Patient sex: M
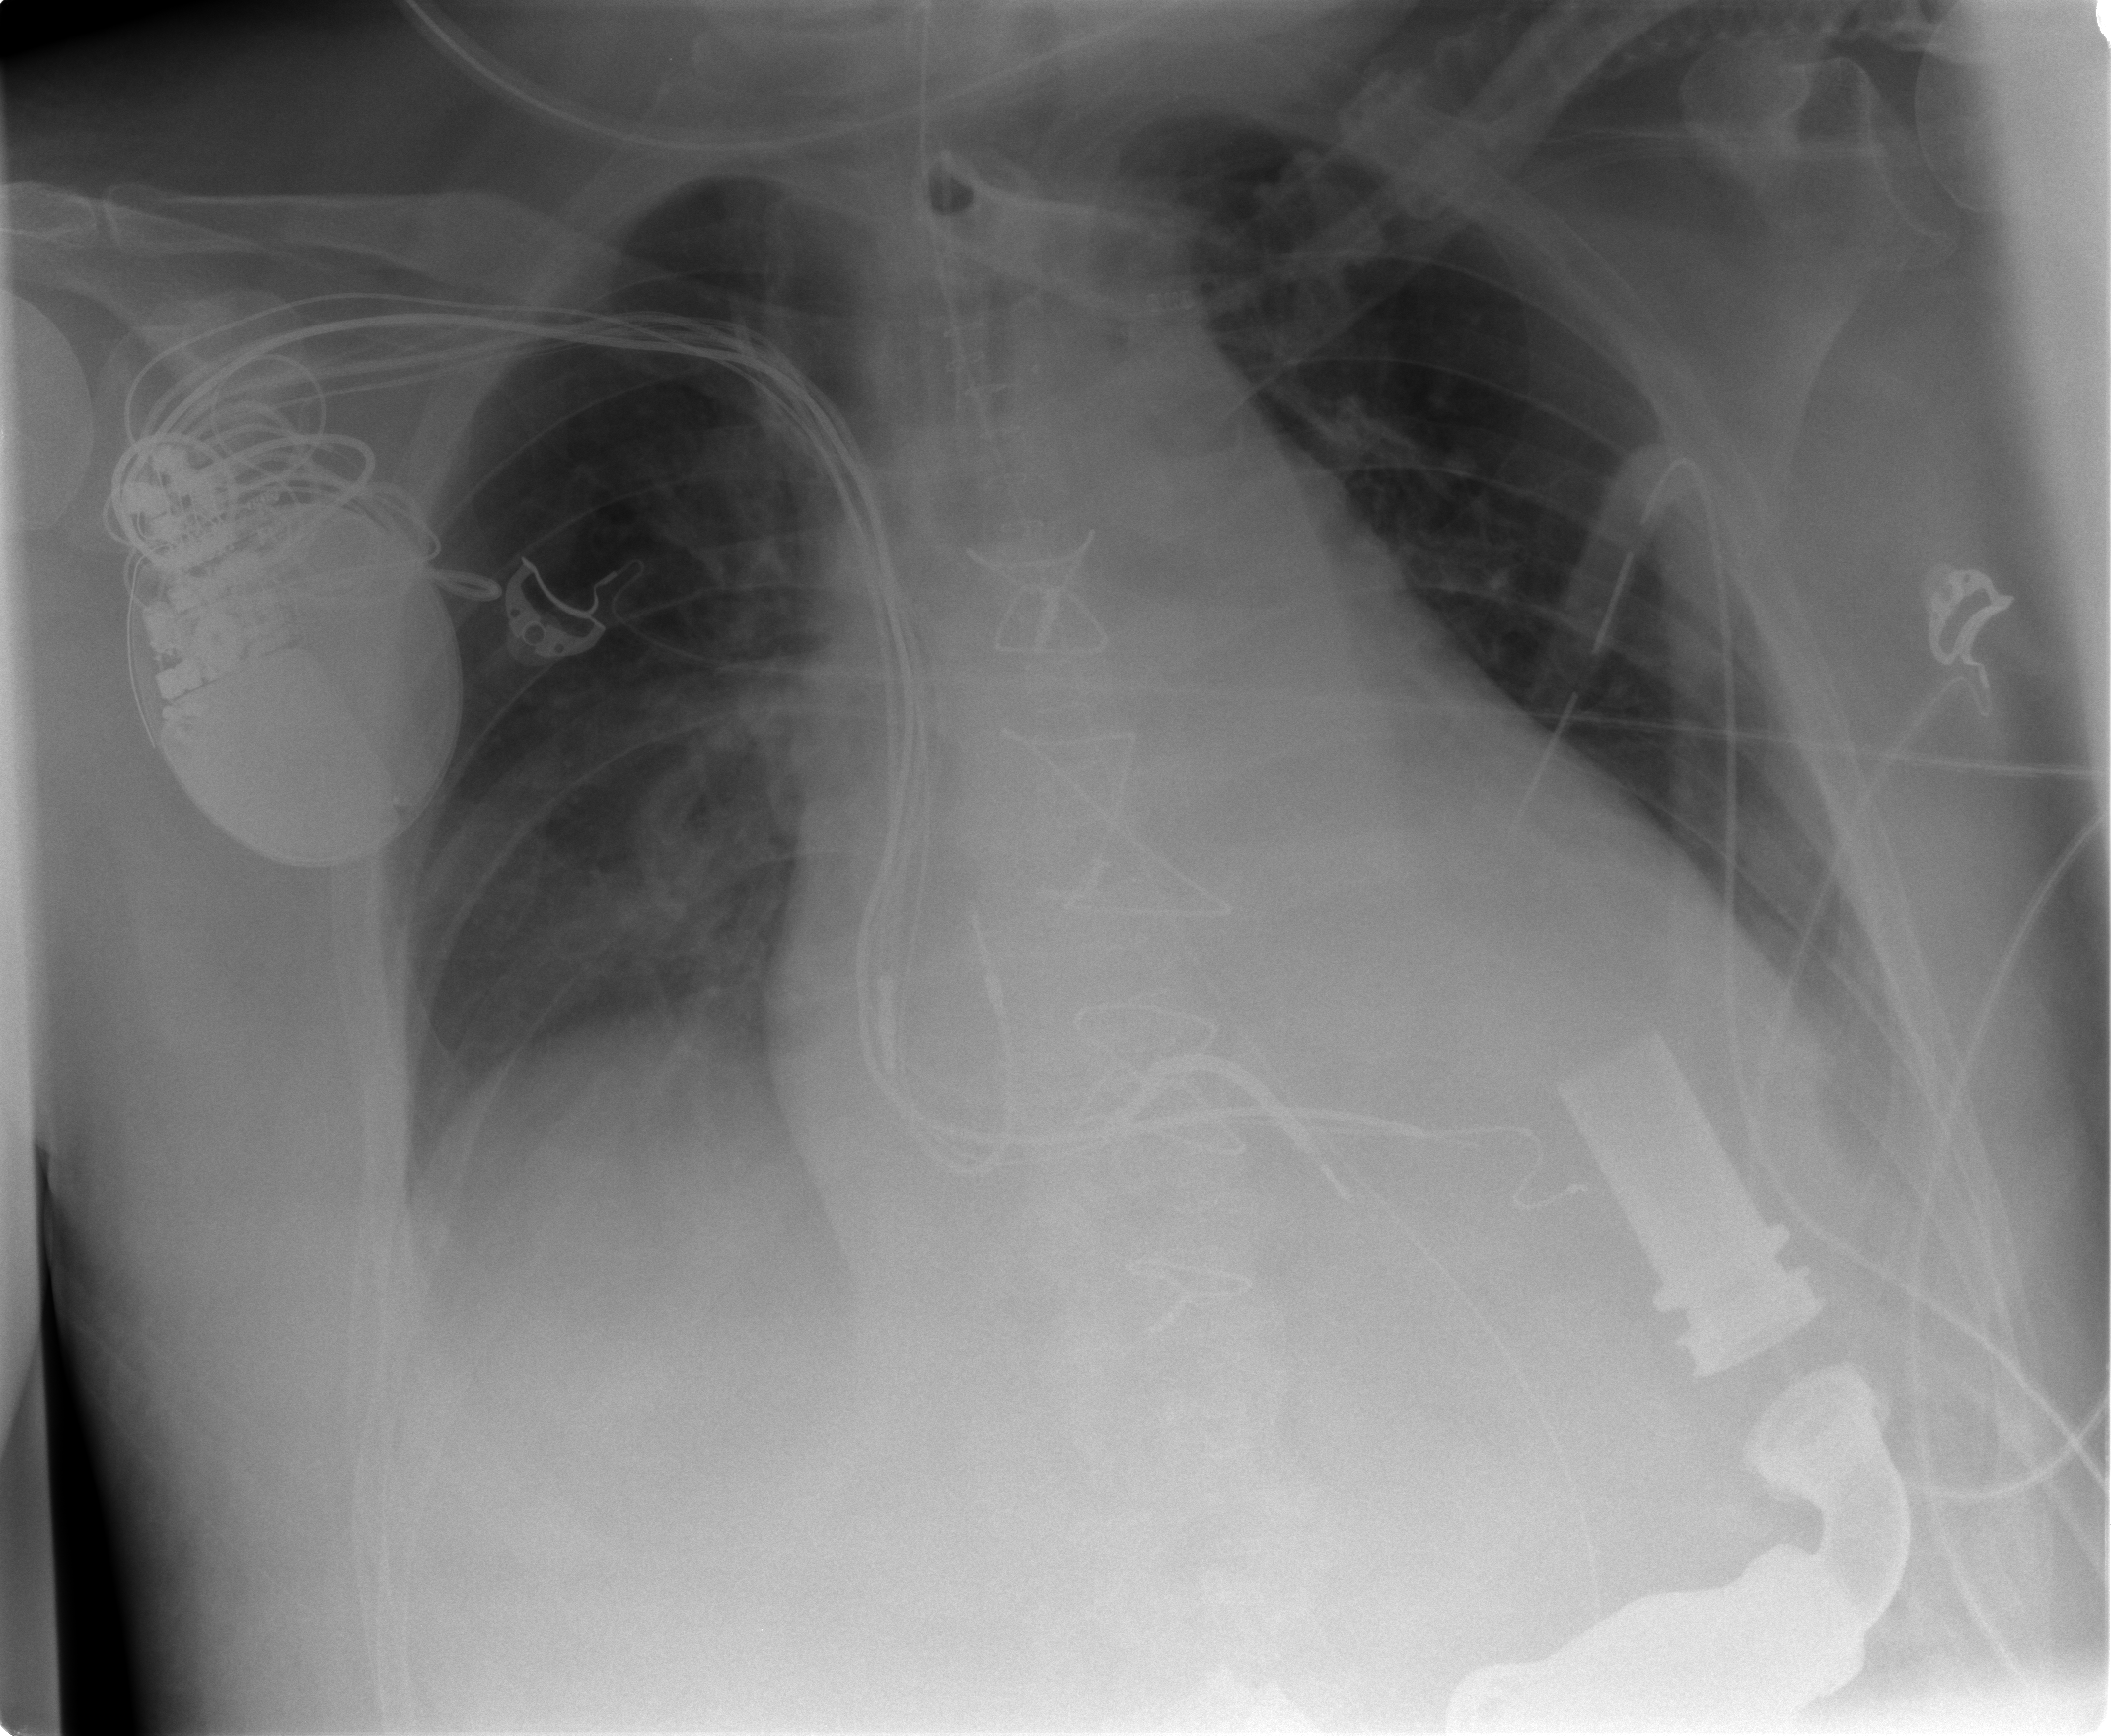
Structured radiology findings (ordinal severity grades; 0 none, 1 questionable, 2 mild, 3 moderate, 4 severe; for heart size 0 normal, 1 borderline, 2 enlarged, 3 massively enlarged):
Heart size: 2
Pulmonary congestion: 0
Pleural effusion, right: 1
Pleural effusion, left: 1
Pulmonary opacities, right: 0
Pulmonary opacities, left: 0
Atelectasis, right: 0
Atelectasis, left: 0